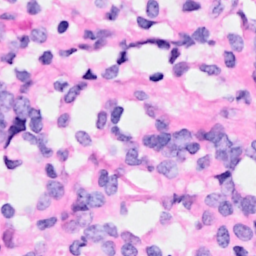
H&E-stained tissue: Breast